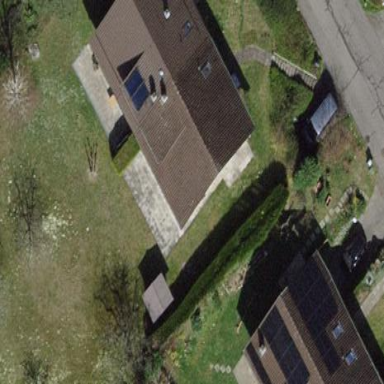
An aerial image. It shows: Semidetached house.